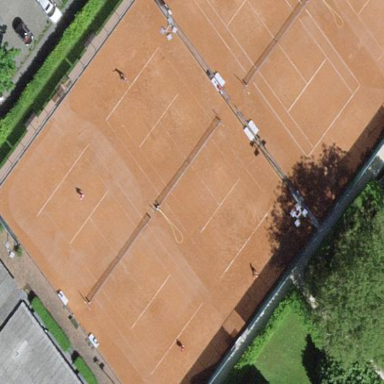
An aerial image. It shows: Clay tennis court on pitch.